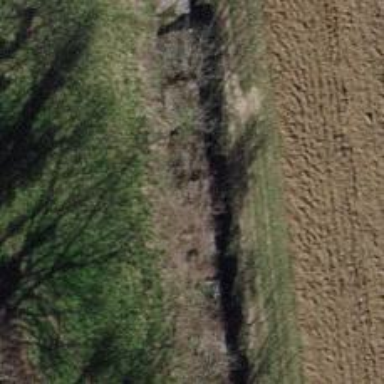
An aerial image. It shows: Block barrier.